Question: I found the following bug for 'NSTokenField', on 'OSX 10.9'.
'OSX 10.8'.
An 'xcode' project showing the bug is available at <URL>.
---
Here is what I did.
The screen:

(the 'textField' is a 'NSTokenField')
Then, in a delegate for this 'NSTokenField', put the following code
'''
- (NSArray *) tokenField:(NSTokenField *)tokenField
completionsForSubstring:(NSString *)substring
indexOfToken:(NSInteger)tokenIndex
indexOfSelectedItem:(NSInteger *)selectedIndex
{
return @[@"Jojo!!"];
}
- (id) tokenField:(NSTokenField *)tokenField
representedObjectForEditingString:(NSString *)editingString
{
return @"Jojo the cat" ;
}
- (NSString *) tokenField:(NSTokenField *)tokenField
displayStringForRepresentedObject:(id)representedObject
{
return @"Jojo" ;
}
'''
You'll see, it bugs. It's too slow.
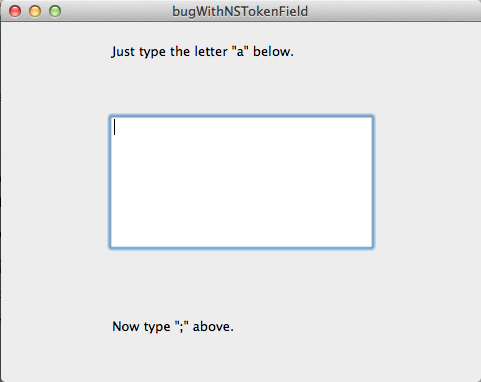
Answer: I checked with other users. It's a bug, and it's filed.